Interaction volume radius: 5 \u00c5
Interaction volume height: 25 \u00c5
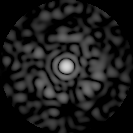
Disorder parameter: 0.8342